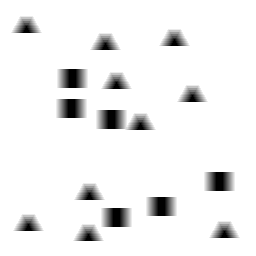
Squares: 6
Triangles: 10
Stars: 0
Total shapes: 16